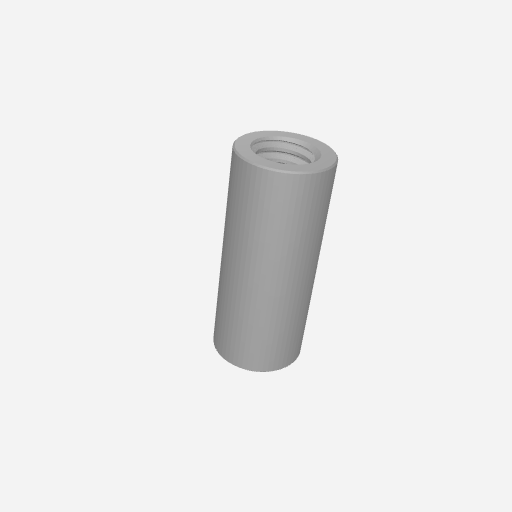
Part: Standoff6OD14